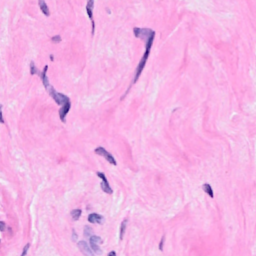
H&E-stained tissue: Breast